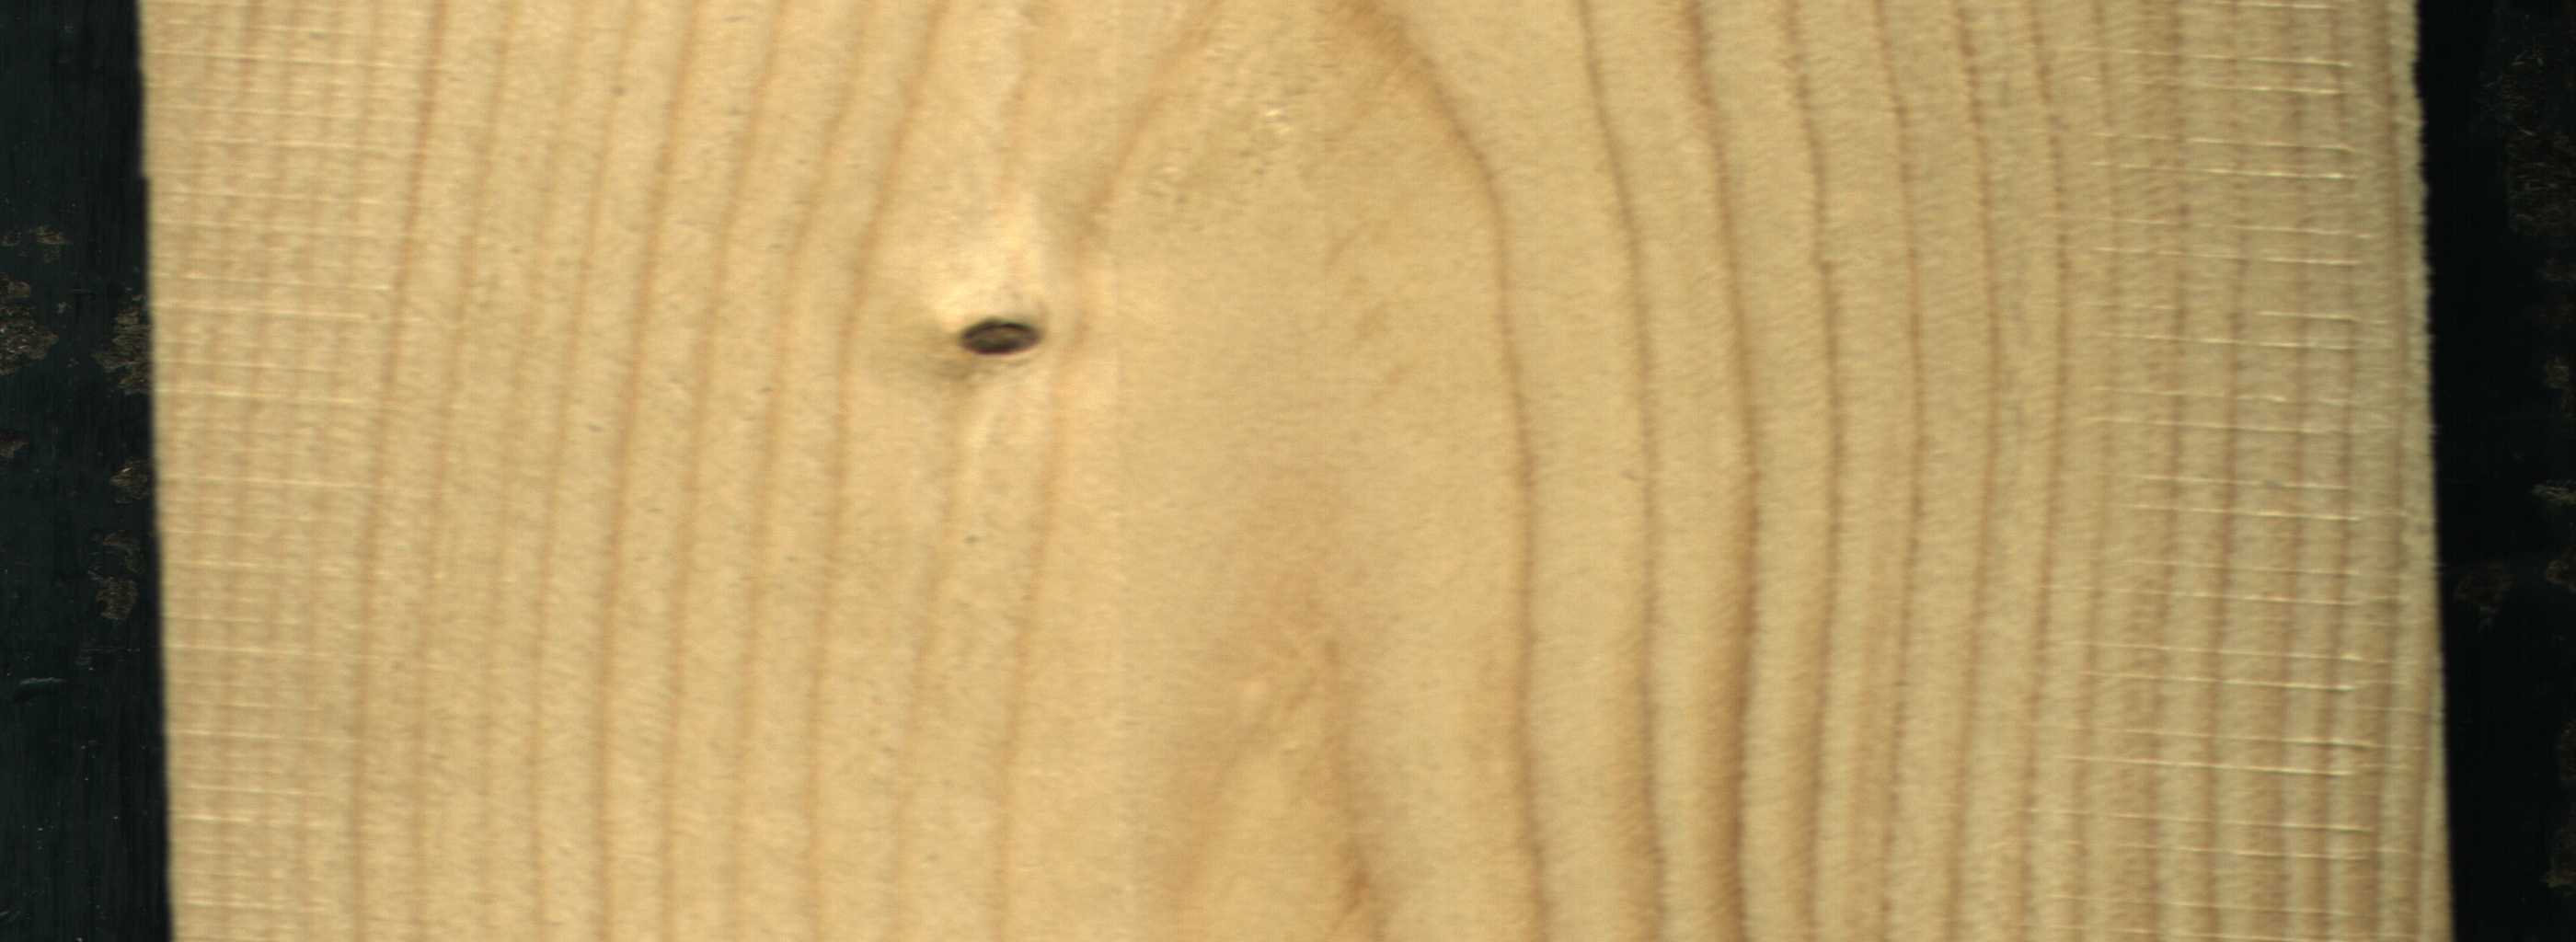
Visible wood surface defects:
Dead_Knot